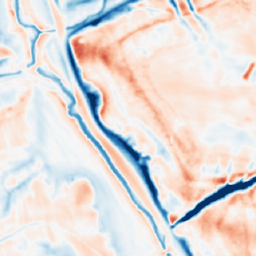
Category: multiscale
Decomposition family: dog_multiscale
Decomposition parameters: sigma_ratio: 1.4
n_scales: 6
base_sigma: 1
Upsampling method: nearest
Upsampling parameters: scale: 2
Upsampling scale: 2